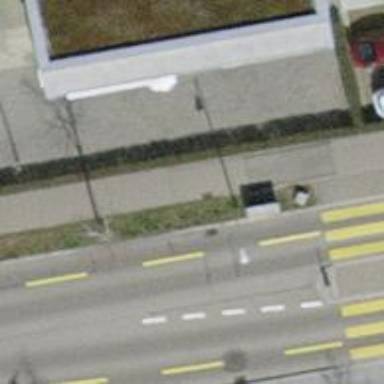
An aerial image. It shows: Power utility street cabinet.